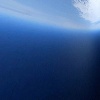
Label: space